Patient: sex M, age 69
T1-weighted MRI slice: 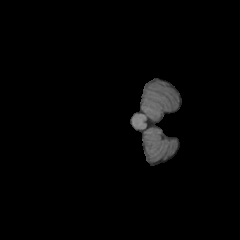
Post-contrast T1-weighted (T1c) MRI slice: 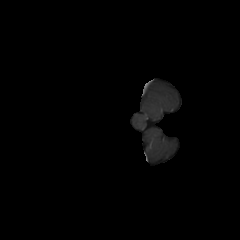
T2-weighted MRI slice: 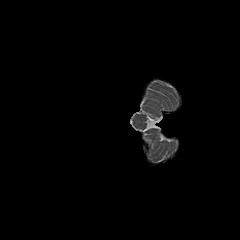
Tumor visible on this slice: no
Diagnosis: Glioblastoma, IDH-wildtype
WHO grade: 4